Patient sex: F
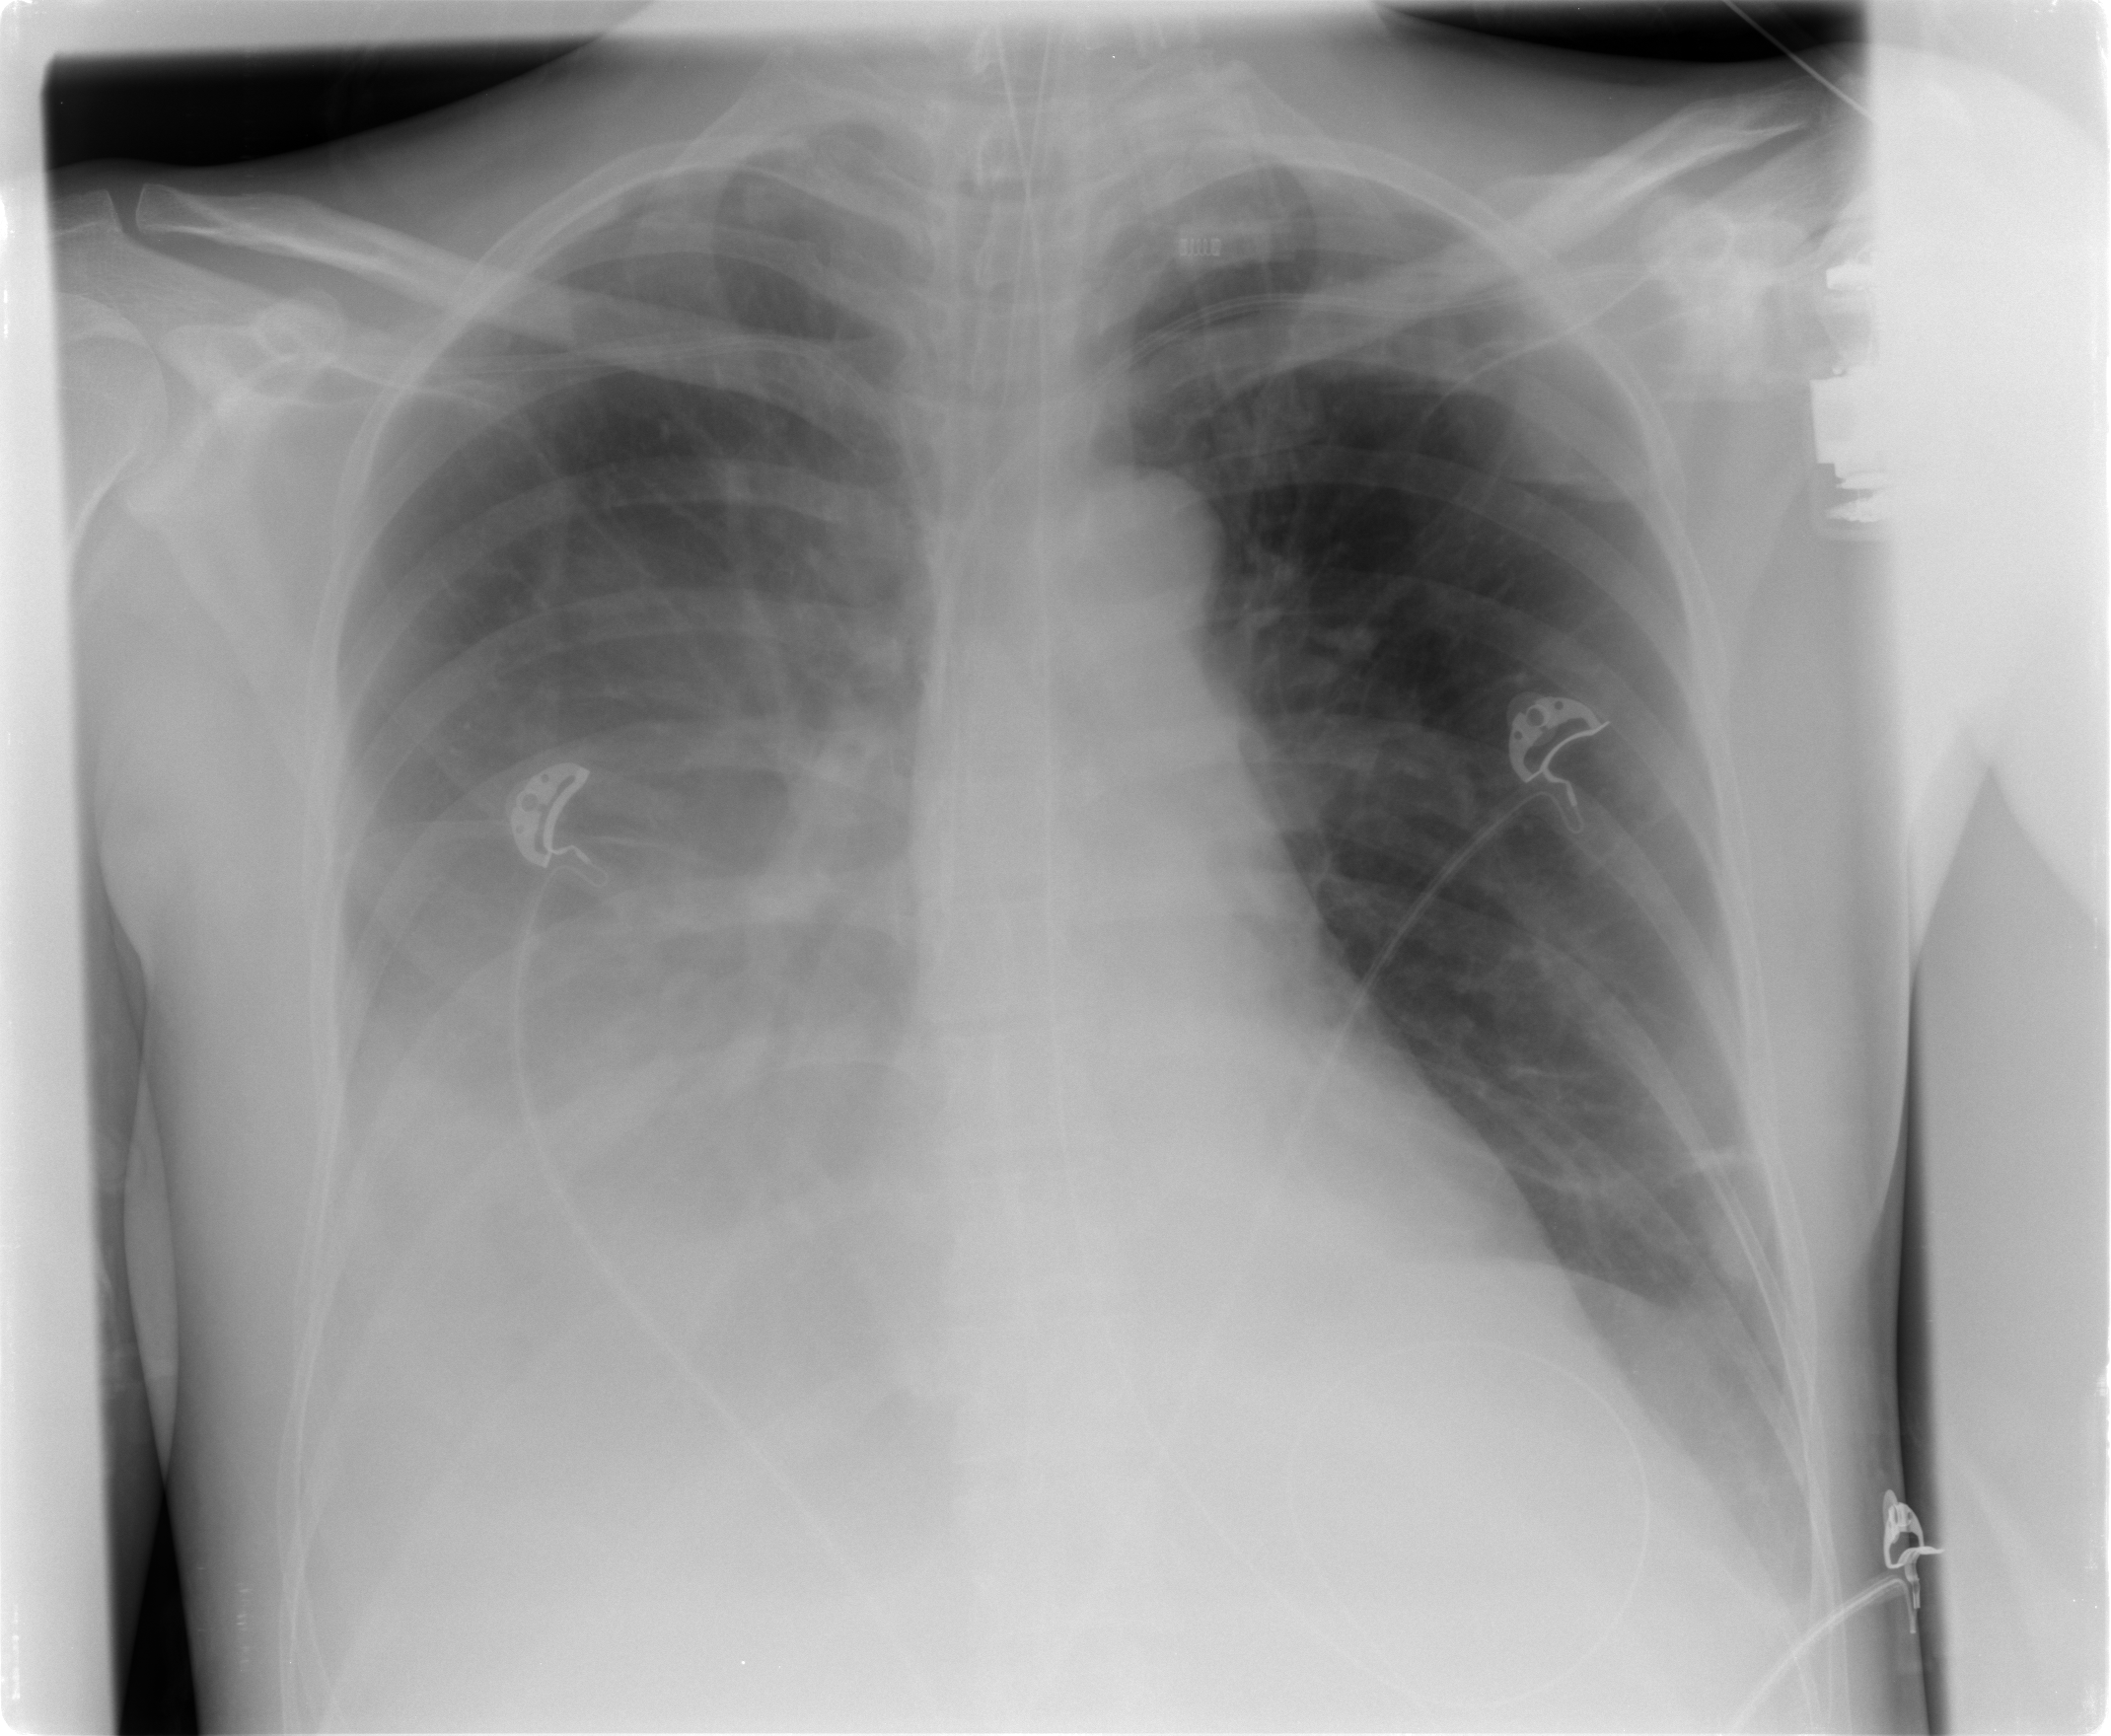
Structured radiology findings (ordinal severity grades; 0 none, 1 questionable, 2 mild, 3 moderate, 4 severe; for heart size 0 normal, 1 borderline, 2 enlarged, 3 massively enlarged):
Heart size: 0
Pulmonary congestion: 0
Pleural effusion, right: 3
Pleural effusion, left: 2
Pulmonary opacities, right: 2
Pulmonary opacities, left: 0
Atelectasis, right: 3
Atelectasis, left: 2